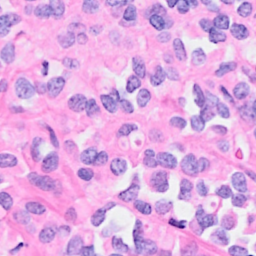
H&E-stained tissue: Breast